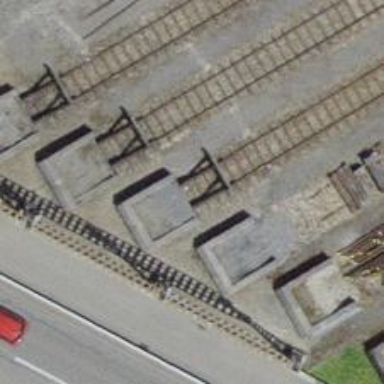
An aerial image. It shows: Railway buffer stop.